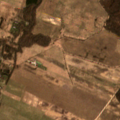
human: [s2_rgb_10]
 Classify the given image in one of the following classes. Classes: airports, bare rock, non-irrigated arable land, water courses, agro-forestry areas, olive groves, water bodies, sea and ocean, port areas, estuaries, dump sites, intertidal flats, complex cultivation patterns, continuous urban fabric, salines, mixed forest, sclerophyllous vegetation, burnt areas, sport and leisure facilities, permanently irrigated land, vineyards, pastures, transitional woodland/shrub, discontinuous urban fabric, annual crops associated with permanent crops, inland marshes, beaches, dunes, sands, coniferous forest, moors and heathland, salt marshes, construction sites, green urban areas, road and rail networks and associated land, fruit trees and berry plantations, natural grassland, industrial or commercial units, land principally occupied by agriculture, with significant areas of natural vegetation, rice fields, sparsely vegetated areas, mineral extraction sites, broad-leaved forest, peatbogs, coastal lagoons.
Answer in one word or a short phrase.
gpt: discontinuous urban fabric, non-irrigated arable land, complex cultivation patterns, broad-leaved forest, mixed forest